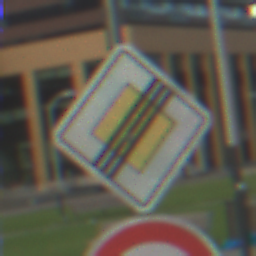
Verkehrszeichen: EndeVorfahrtsstrasse
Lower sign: Geschwindigkeit30
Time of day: MorningAfternoon
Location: Outdoor (Urban)
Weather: PartlyCloudy
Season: NotSpecified
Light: Natural